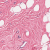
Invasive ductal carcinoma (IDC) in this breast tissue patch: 0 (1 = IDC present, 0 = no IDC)